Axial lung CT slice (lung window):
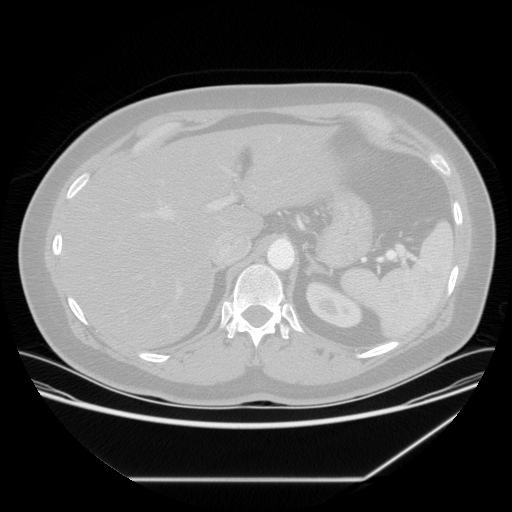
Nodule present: no